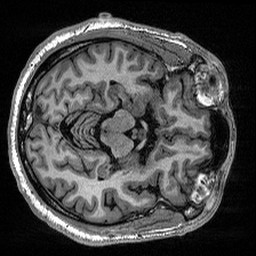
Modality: T1w
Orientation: axial
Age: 35
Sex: male
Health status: healthy
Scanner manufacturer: siemens
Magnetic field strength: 1.5 T
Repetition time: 2.73 s
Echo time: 0.00357 s